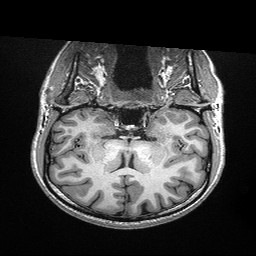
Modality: T1w
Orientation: sagittal
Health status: healthy
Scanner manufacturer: siemens
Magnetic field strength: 3 T
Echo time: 0.00298 s